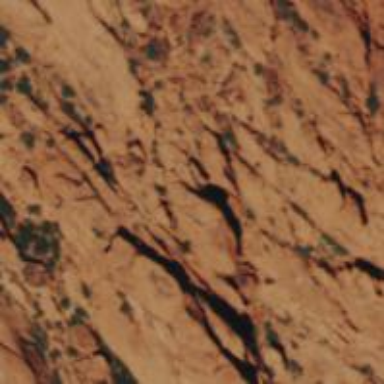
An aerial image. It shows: Red cliff in natural setting.